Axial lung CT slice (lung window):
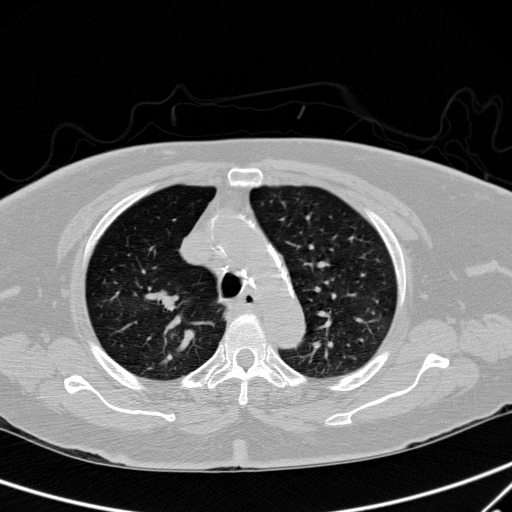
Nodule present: no